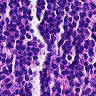
Metastatic tissue present: no